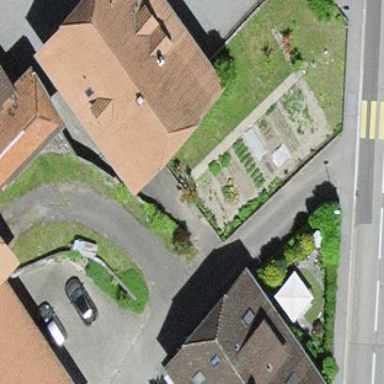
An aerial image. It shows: Residential building.